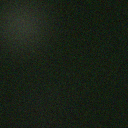
Screen state: off